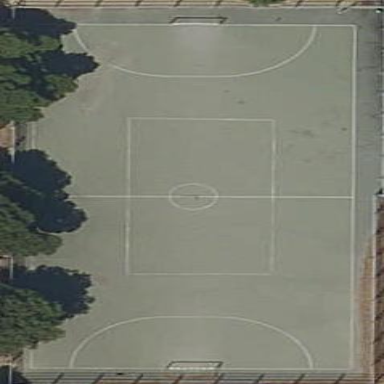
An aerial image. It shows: Pitch designated for team handball.